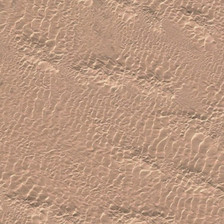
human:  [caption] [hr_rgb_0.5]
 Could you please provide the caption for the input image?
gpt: the desert is wrinkly and dry, so there is no plant here .

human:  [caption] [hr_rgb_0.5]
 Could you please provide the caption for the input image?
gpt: it is a piece of yellow desert .

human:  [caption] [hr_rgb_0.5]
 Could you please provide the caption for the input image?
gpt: it is a piece of yellow desert .

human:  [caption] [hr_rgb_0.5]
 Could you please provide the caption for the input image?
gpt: the desert is wrinkly and dry, so there is no plant here .

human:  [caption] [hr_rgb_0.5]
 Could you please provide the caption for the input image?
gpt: it is a piece of yellow desert .